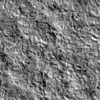
Atmospheric dust classification: not_dusty